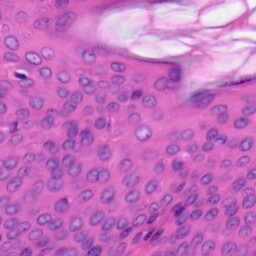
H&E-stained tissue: Skin